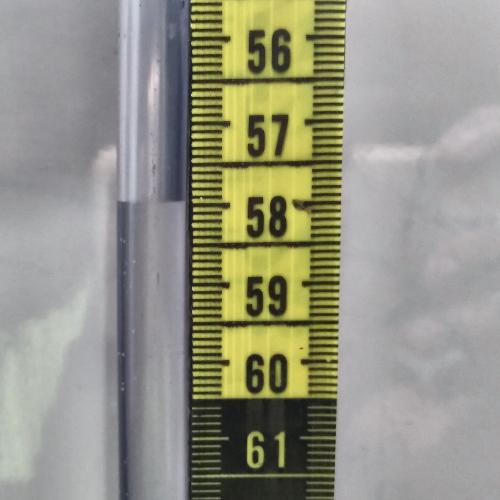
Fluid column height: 57.9 cm